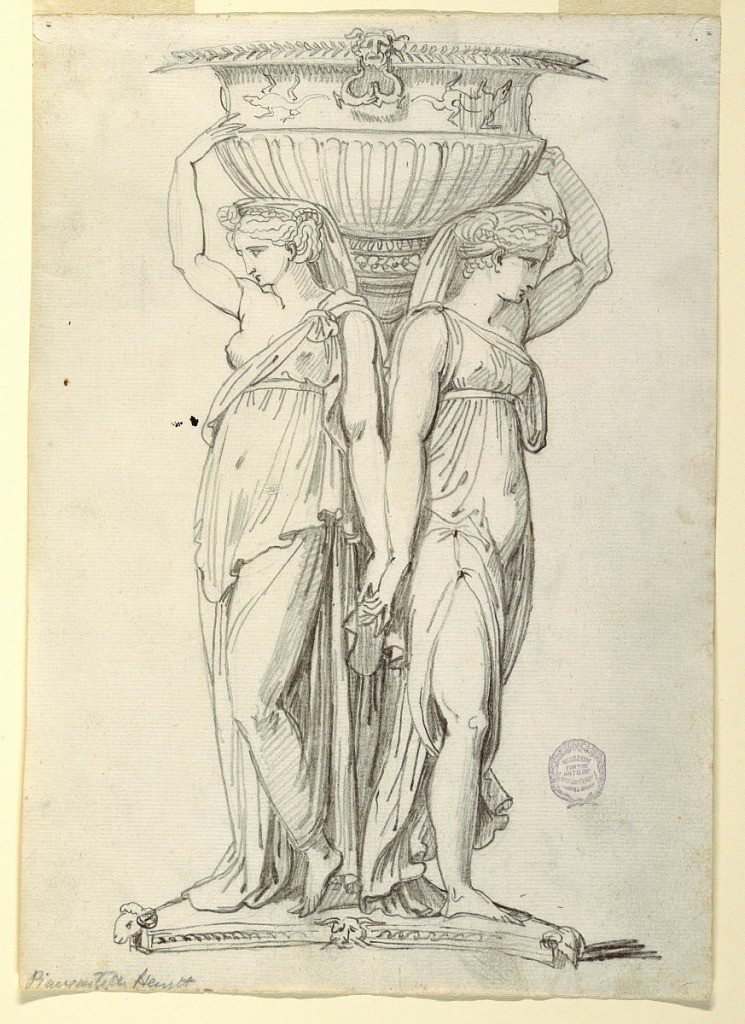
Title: Design for a Vessel
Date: ca. 1800
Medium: Pen and ink, brush and wash on paper
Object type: Drawing
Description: Two women in classical dress support a vessel. Each woman raises one hand, the other clasping that of her neighbor. The vessel if decorated with frieze of lizards below the rim. At bottom, a triangular platform with ram's heads.